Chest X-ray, PA view. Patient: 65 years old, sex F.
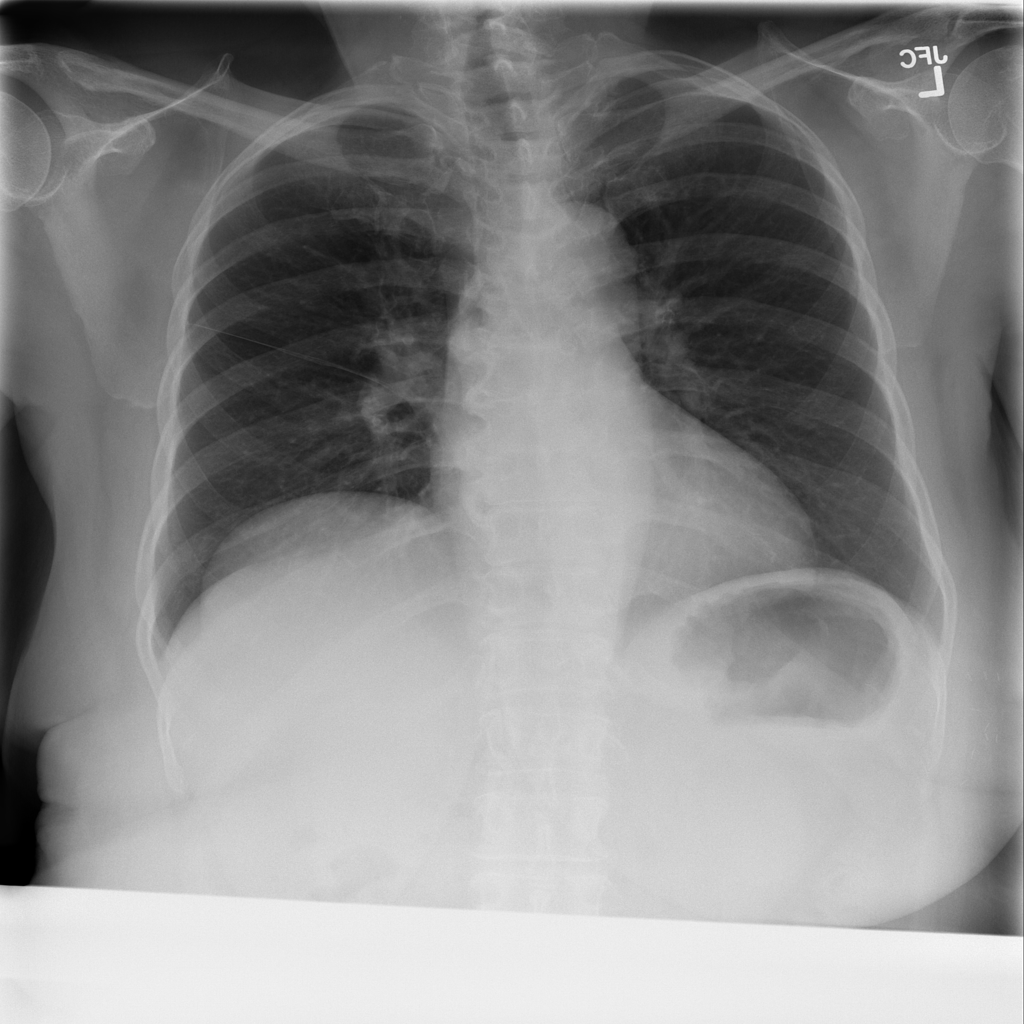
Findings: Infiltration